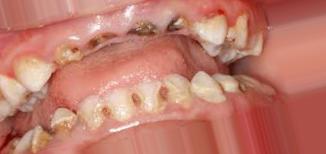
Condition: Caries